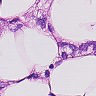
Metastatic tissue present: yes